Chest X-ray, PA view. Patient: 52 years old, sex F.
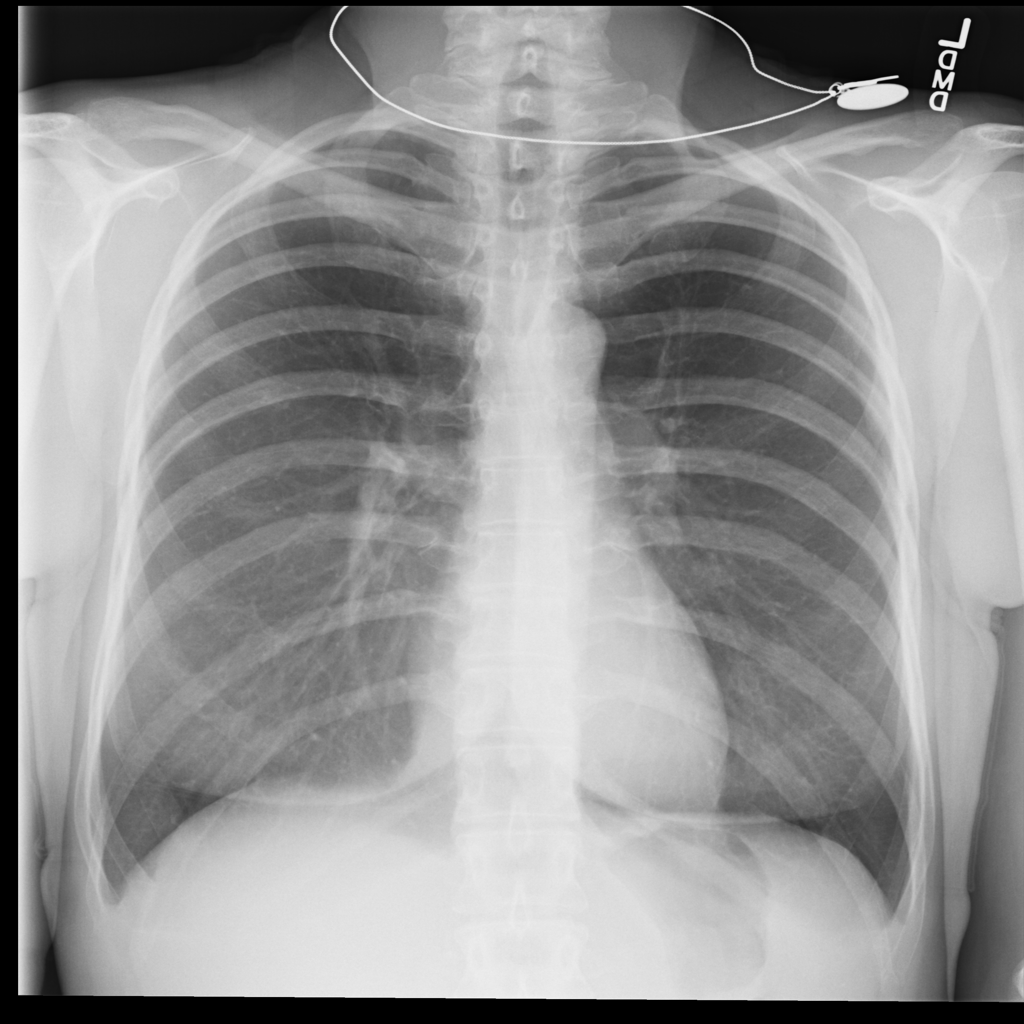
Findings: No Finding